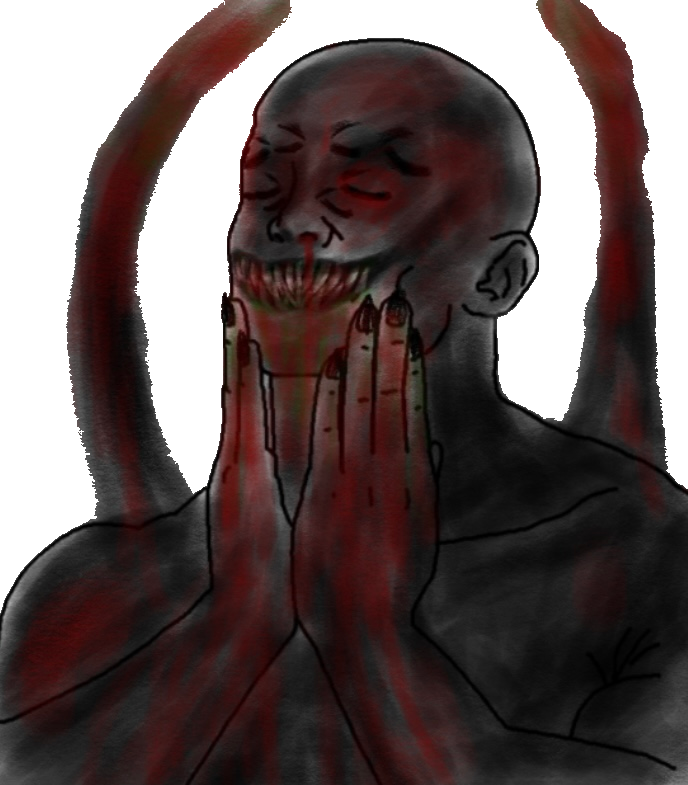
Label: 5_Oomer